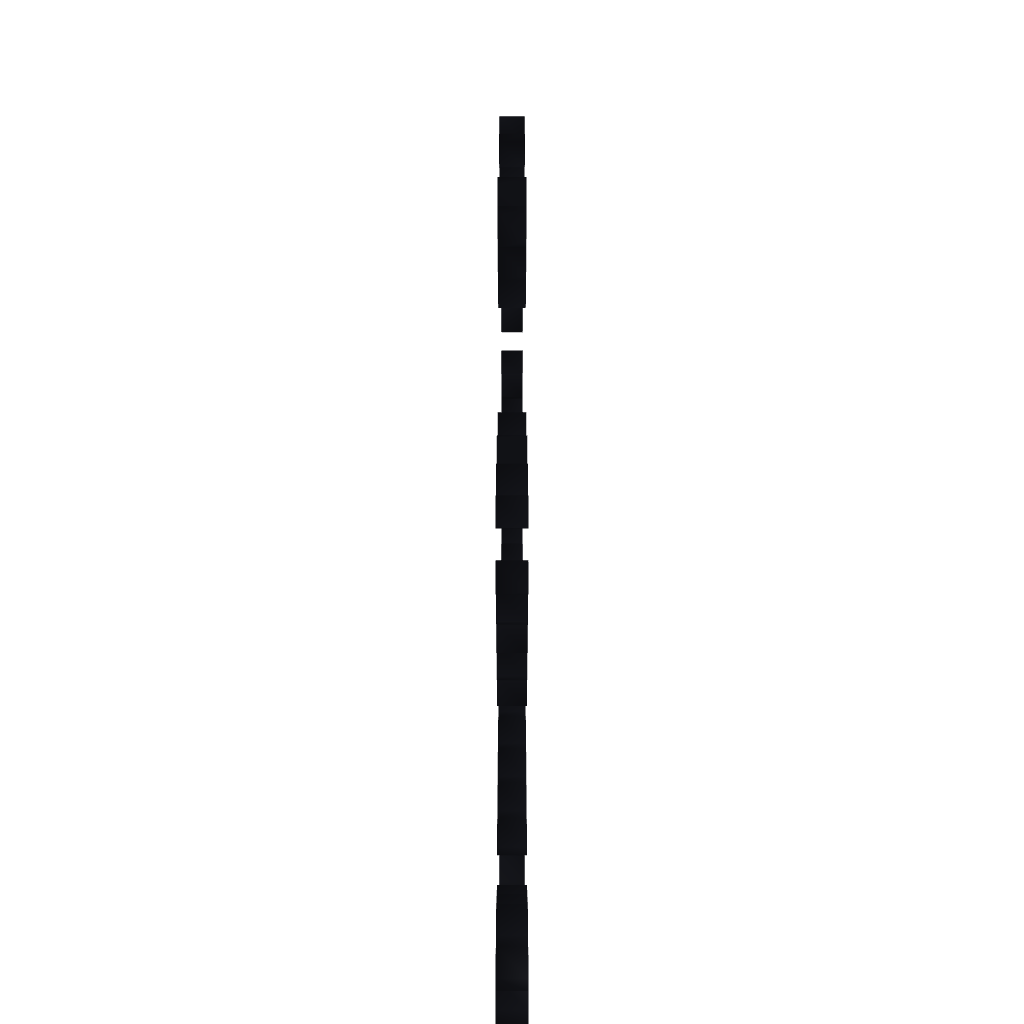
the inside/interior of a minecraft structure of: Gemini Man